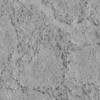
Label: not_dusty